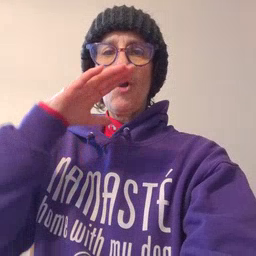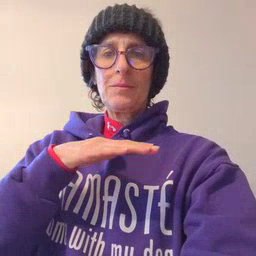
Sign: on